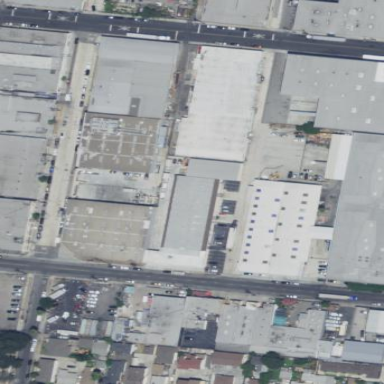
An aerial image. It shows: Warehouse building.